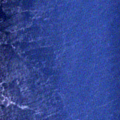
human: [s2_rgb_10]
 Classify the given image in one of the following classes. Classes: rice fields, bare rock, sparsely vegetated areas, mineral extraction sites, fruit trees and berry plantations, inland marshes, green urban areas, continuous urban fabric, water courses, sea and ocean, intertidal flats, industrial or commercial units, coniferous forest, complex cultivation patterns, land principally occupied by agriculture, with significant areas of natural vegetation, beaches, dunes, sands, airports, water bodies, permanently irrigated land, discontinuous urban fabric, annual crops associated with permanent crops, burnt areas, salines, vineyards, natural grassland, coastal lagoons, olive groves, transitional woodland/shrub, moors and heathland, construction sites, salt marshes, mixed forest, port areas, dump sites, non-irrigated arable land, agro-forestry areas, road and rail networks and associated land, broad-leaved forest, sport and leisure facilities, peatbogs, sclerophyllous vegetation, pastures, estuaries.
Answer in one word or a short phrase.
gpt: sea and ocean